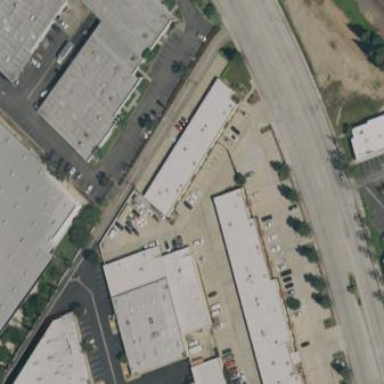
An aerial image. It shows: Warehouse building.